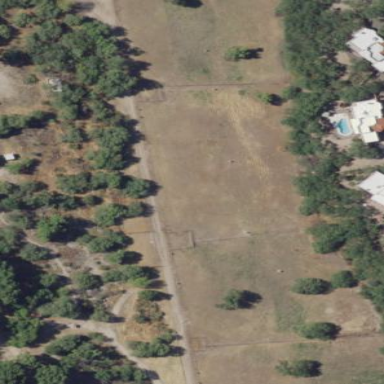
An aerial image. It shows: Equestrian pitch for leisure land sports.